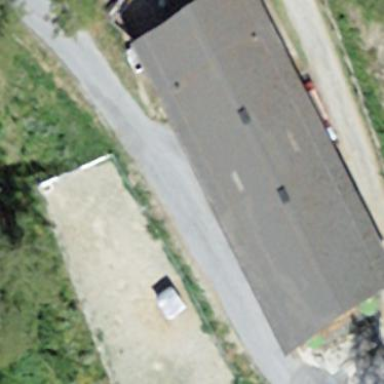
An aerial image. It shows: Cowshed building.